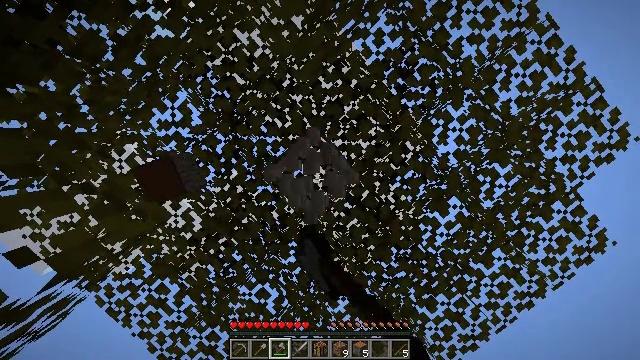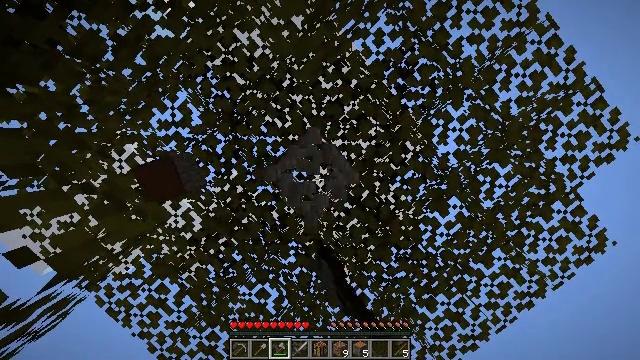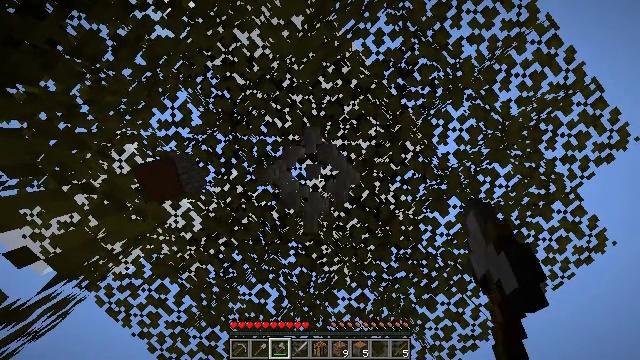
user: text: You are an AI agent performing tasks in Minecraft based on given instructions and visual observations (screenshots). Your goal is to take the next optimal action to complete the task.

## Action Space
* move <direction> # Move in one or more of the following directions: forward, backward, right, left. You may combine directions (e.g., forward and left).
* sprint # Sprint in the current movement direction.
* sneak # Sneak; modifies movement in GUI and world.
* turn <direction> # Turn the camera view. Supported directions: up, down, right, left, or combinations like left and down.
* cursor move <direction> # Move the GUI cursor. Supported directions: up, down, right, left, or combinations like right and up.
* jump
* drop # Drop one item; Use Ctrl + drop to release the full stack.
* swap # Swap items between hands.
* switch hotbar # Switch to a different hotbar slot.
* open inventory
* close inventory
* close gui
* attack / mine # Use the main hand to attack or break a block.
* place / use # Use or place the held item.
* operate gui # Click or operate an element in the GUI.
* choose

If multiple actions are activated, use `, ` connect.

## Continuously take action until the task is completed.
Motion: motion action
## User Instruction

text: Harvest the acacia log from the forest.
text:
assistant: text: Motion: attack / mine
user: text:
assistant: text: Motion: attack / mine
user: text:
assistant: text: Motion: attack / mine